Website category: sports
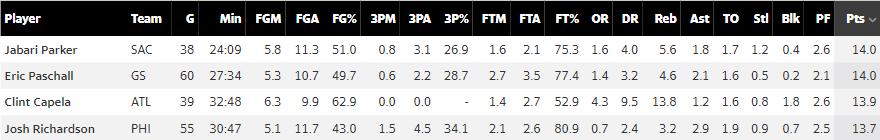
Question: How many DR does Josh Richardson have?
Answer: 2.4

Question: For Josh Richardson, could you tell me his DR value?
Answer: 2.4

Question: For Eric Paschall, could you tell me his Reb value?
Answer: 4.6

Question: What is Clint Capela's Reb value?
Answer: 13.8

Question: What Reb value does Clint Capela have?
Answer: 13.8

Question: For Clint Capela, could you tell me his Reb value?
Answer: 13.8

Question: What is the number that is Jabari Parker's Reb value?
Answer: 5.6

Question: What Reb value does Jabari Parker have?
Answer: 5.6

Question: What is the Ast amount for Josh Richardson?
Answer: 2.9

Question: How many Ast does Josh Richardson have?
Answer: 2.9

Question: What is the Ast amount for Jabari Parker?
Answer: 1.8

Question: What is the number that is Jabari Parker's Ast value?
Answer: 1.8

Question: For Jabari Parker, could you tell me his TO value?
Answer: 1.7

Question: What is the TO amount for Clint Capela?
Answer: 1.6

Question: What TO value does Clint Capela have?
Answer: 1.6

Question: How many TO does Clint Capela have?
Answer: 1.6

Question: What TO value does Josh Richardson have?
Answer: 1.9

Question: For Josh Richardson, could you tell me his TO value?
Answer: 1.9

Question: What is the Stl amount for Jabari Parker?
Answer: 1.2

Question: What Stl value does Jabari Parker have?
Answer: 1.2

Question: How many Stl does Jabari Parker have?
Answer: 1.2

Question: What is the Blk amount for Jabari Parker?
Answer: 0.4

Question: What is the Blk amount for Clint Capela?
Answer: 1.8

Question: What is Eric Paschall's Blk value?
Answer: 0.2

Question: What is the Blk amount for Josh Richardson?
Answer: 0.7

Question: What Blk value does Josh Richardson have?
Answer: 0.7

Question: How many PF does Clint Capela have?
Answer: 2.6

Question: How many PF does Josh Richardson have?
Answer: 2.5

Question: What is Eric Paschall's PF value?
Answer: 2.1

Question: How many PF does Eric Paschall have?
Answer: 2.1

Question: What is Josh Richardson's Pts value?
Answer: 13.7

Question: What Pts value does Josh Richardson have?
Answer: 13.7

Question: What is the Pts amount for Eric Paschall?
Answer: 14.0

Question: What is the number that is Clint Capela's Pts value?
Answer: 13.9

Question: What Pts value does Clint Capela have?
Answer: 13.9

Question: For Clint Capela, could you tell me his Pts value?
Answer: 13.9